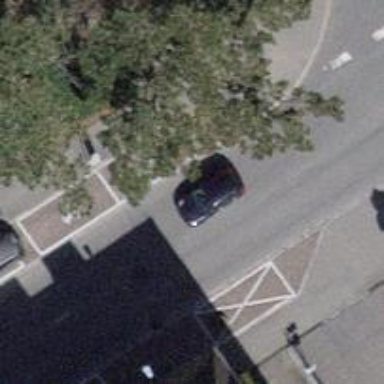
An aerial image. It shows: Charging station.